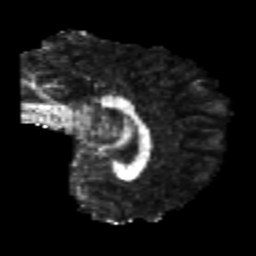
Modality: FA
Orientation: sagittal
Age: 20
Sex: male
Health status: healthy
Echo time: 0.074 s